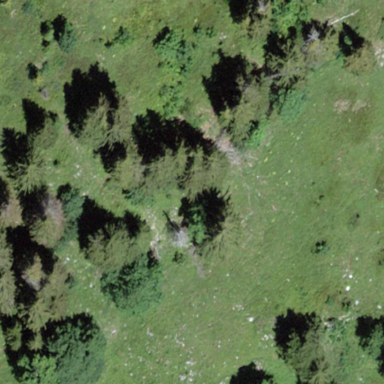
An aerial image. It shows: Forest area.